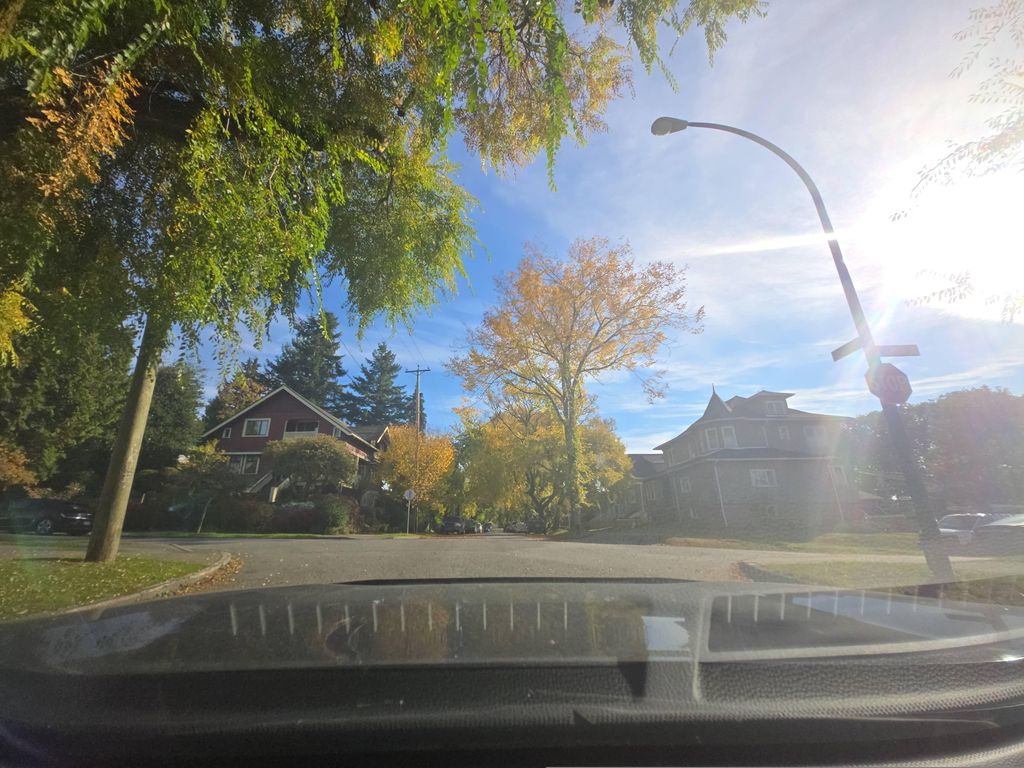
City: vancouver